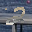
Label: 2